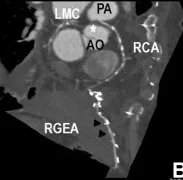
Postoperative images. (B) Post-operative contrast-enhanced CT scan shows the anomalous RCA shared the same sinus with the left coronary system (white asterisk), with its attenuated proximal portion passing between the aorta and pulmonary trunk in patient 2. This image also shows that RGEA was bypassed to the distal RCA.
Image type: radiology (ct)